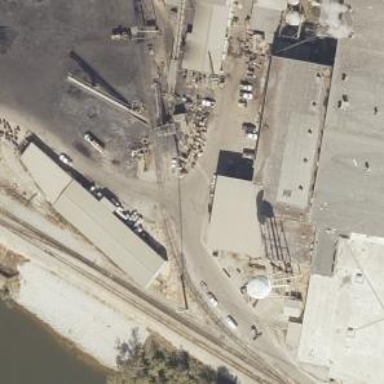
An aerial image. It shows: Rail spur service.